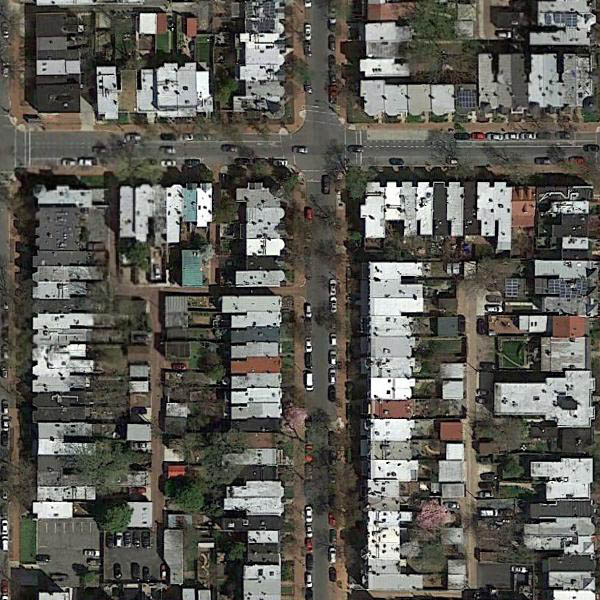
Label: DenseResidential